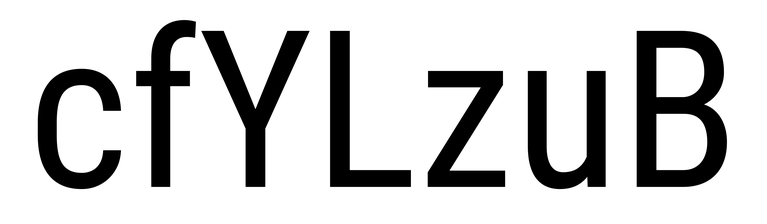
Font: Roboto_Condensed_Regular